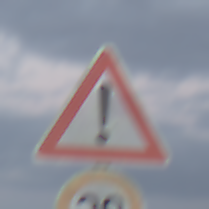
Verkehrszeichen: Gefahrenstelle
Zusatzzeichen unten: Geschwindigkeit30
Umgebung: Outdoor, Nature
Tageszeit: SunriseSunset
Wetter: PartlyCloudy
Licht: Natural
Jahreszeit: NotSpecified
Kontrast: LowContrast